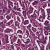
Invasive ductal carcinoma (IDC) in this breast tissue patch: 1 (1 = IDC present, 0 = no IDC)